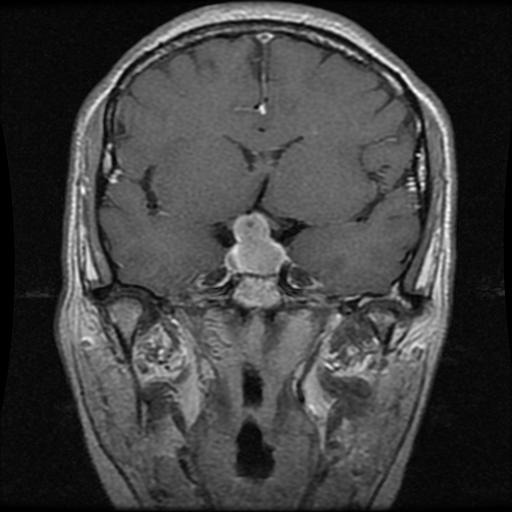
Label: pituitary